Field crop: maize
Growth stage: 1
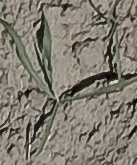
Species: sorghum